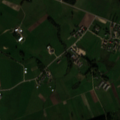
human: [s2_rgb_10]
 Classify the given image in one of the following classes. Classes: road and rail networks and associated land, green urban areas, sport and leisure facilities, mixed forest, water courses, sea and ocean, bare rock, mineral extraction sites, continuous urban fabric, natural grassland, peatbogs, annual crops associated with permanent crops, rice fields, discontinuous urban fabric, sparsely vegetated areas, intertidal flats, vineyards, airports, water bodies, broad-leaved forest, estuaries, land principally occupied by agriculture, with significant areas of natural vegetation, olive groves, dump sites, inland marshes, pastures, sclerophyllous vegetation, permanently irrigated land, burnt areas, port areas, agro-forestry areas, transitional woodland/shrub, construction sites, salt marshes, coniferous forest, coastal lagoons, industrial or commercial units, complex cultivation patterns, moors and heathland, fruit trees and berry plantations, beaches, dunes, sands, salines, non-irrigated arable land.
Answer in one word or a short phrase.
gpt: discontinuous urban fabric, non-irrigated arable land, pastures, complex cultivation patterns, mixed forest